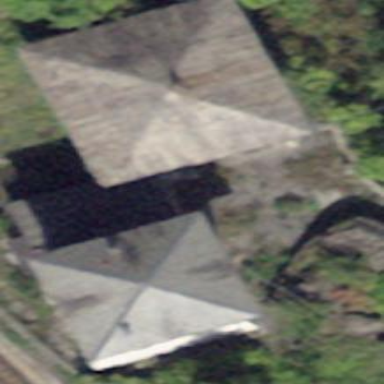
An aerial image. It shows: Building with pyramidal-shaped roof.